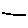
Label: line